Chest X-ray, AP view. Patient: 75 years old, sex F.
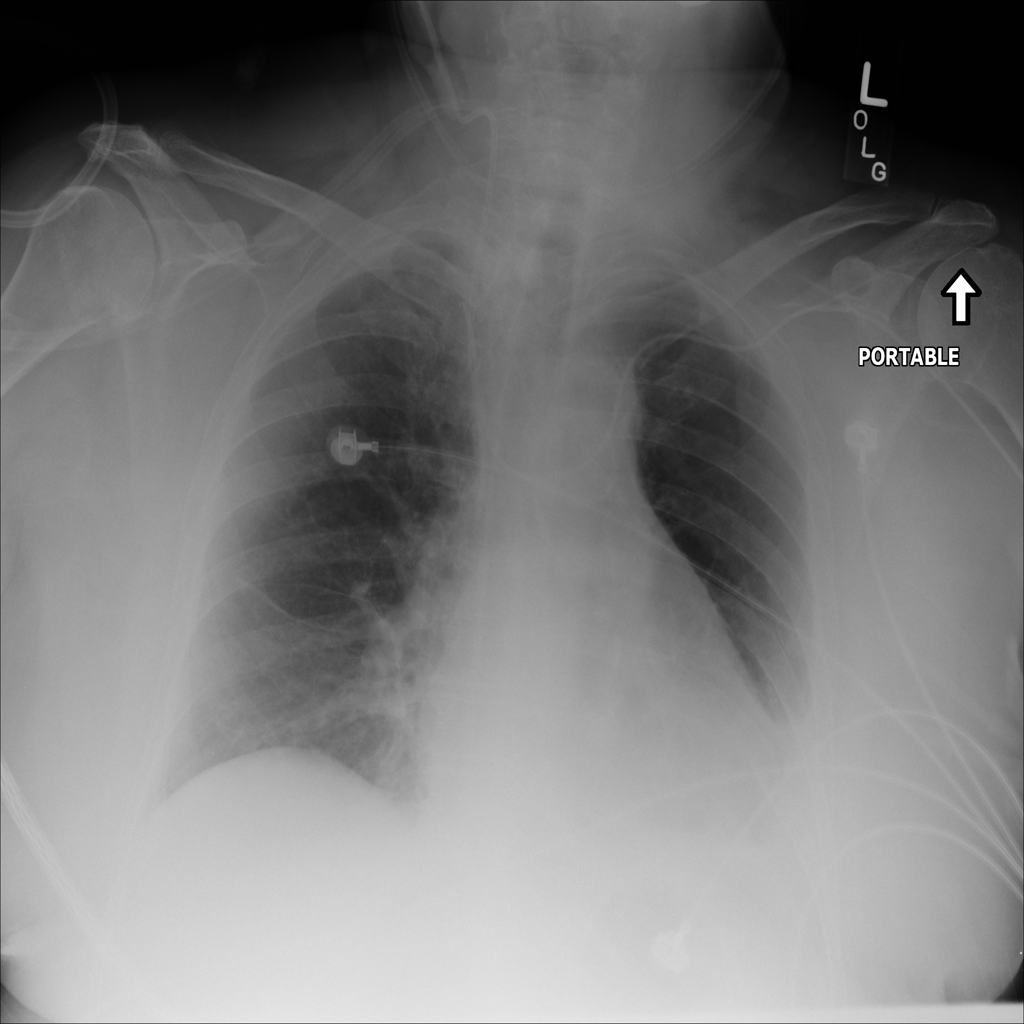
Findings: Infiltration